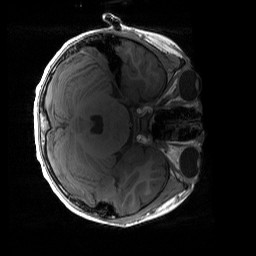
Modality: T1w
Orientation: axial
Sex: male
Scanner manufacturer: siemens
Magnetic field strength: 3 T
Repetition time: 1.9 s
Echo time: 0.00243 s